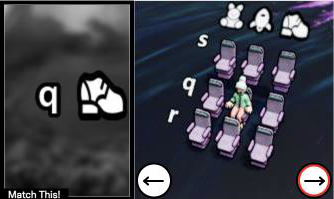
Task: seats
Answer: no